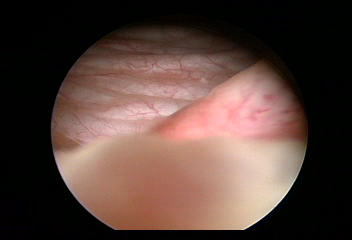
Modality: WLC
Class: Normal mucosa
Bladder cancer association: No